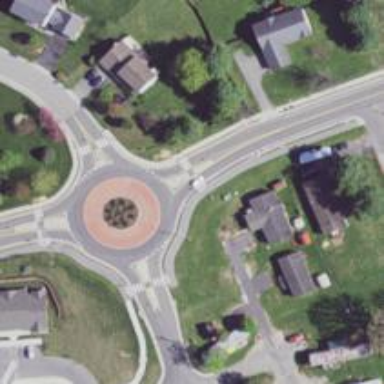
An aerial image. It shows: Tertiary road that leads to roundabout.